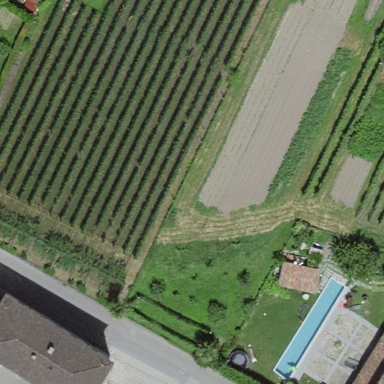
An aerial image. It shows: Vineyard where grapes are grown.